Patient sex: M
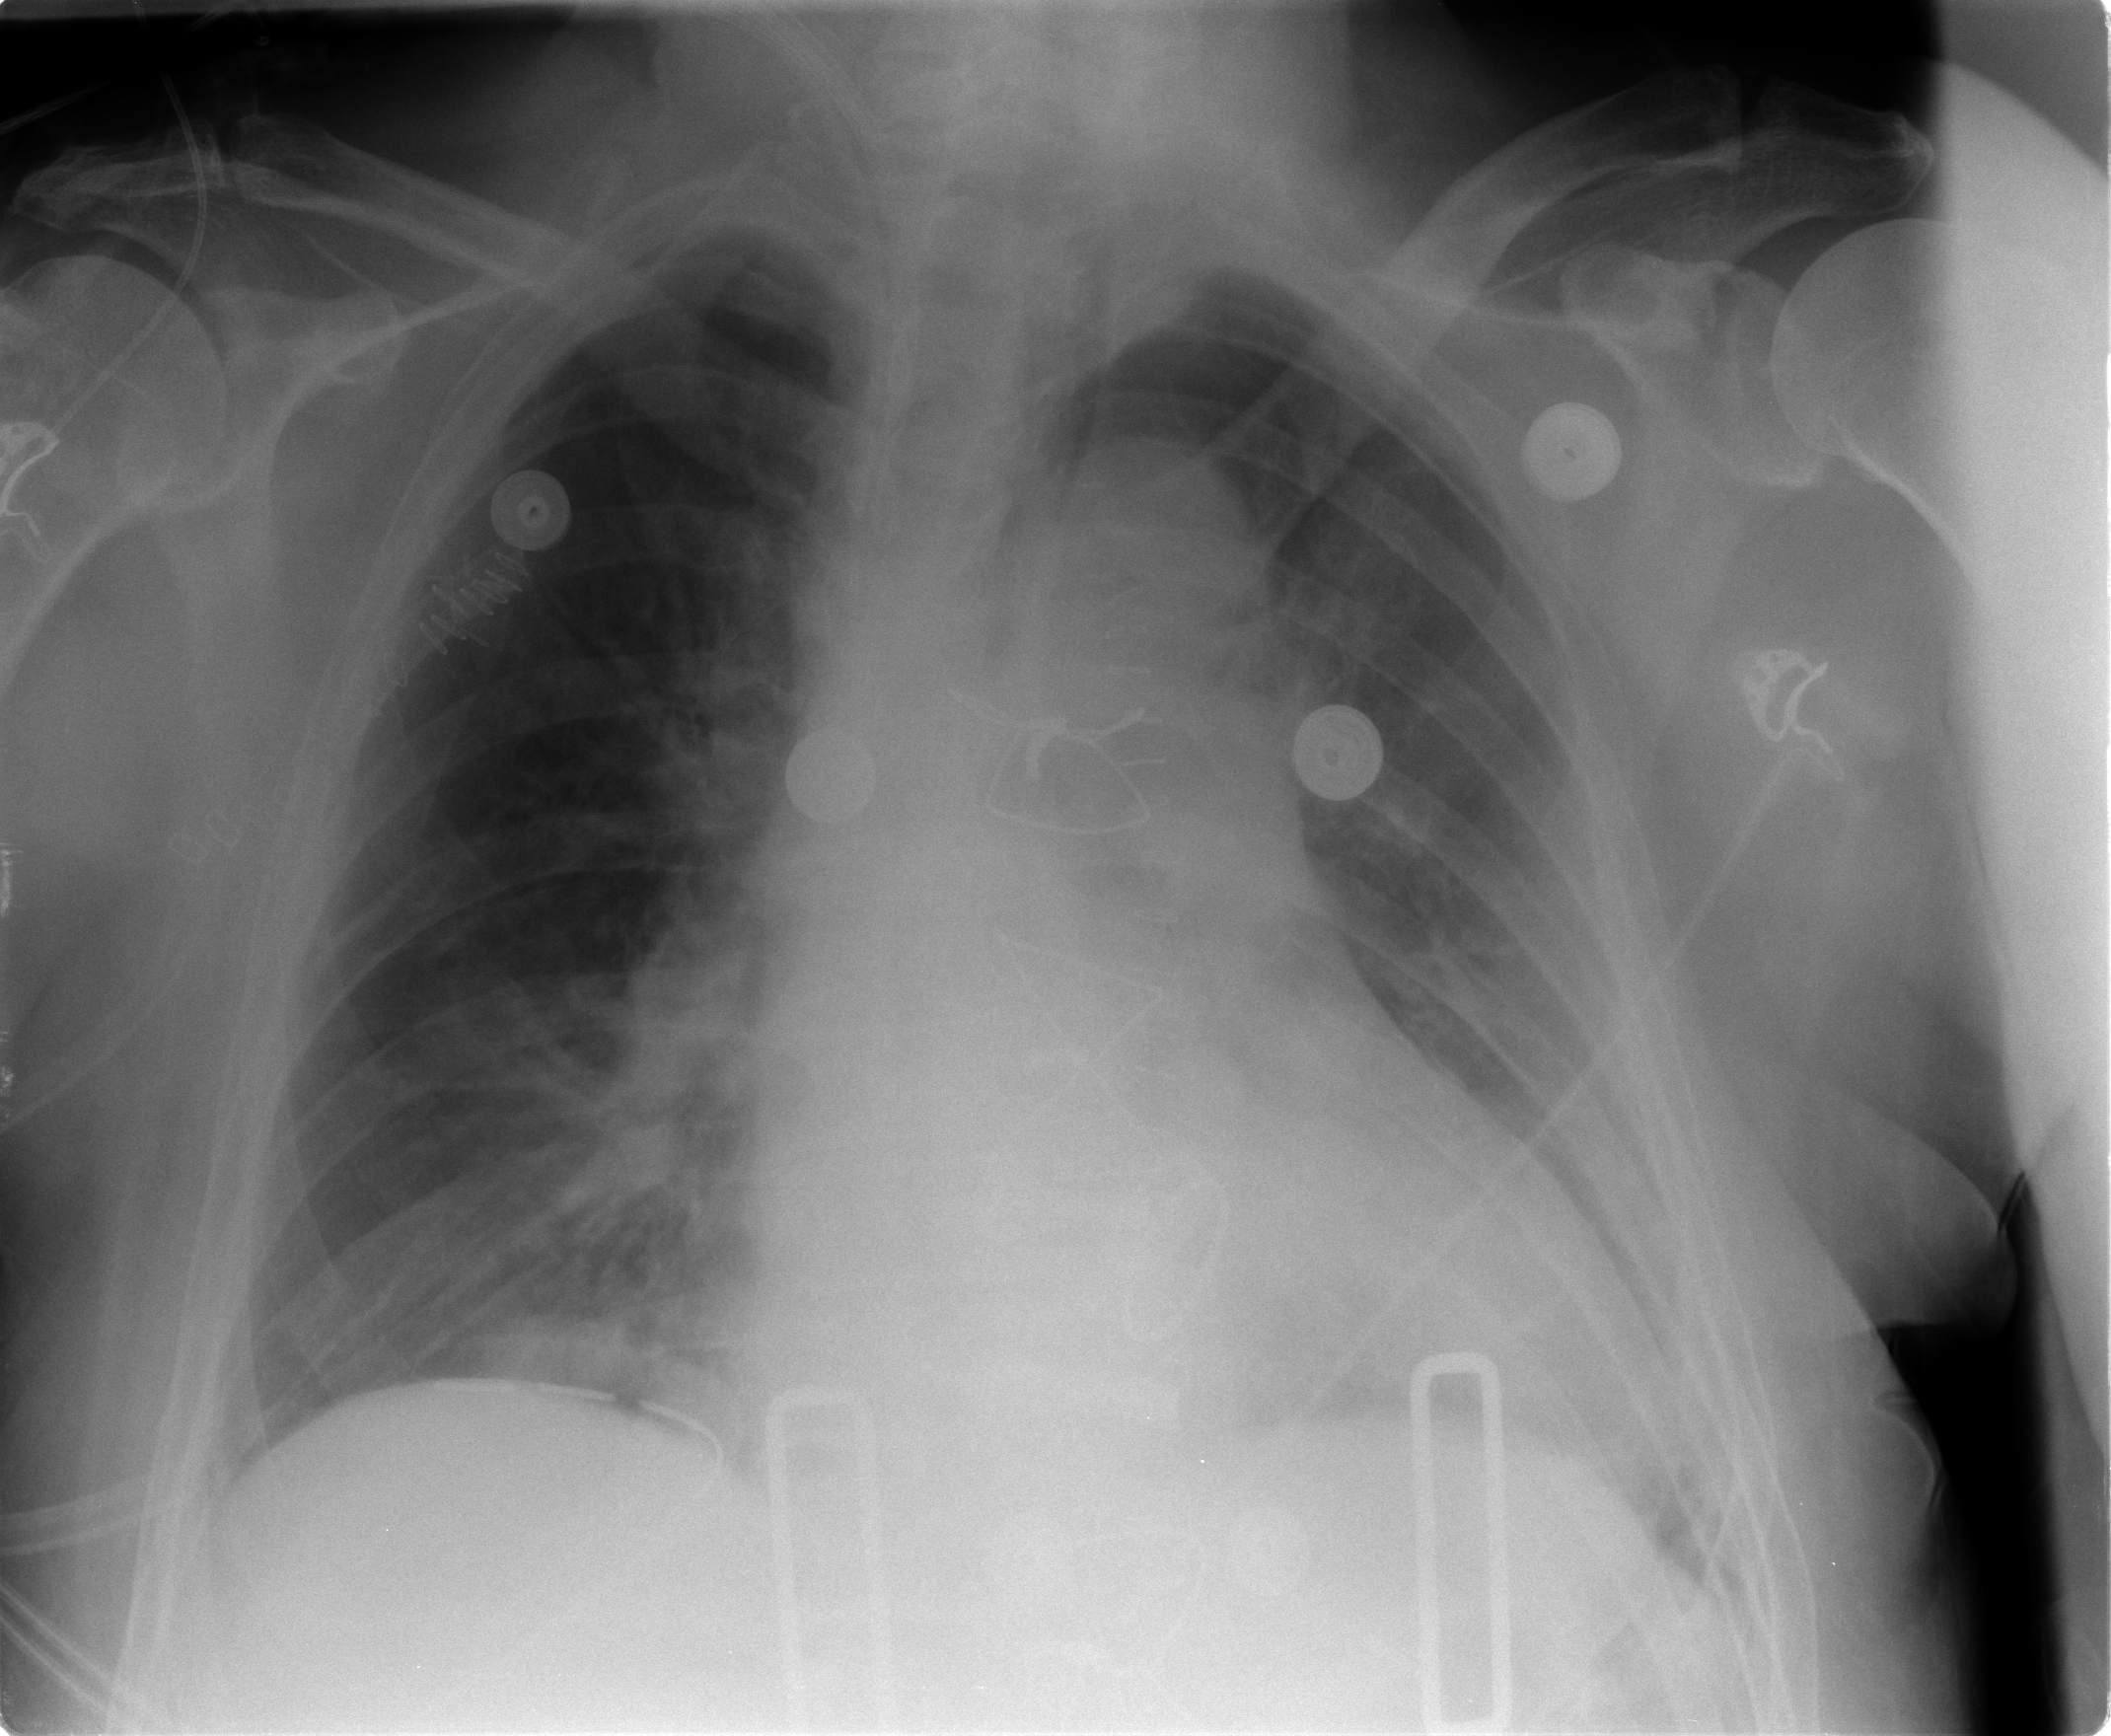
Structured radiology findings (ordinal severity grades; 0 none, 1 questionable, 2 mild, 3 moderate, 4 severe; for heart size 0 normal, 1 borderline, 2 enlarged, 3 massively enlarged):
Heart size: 3
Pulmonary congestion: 0
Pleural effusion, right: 0
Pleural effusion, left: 2
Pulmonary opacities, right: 1
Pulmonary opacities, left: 1
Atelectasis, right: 2
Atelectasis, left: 2